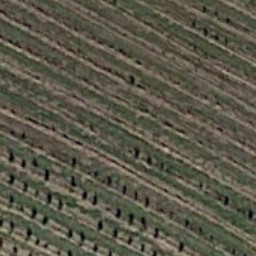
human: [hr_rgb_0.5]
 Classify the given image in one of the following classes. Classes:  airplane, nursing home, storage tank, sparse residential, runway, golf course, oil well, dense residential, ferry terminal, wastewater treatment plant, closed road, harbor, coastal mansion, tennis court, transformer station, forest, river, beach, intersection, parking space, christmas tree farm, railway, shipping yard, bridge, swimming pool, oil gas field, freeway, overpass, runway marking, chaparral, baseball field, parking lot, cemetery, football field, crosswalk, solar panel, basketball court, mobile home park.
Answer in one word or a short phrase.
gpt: christmas tree farm